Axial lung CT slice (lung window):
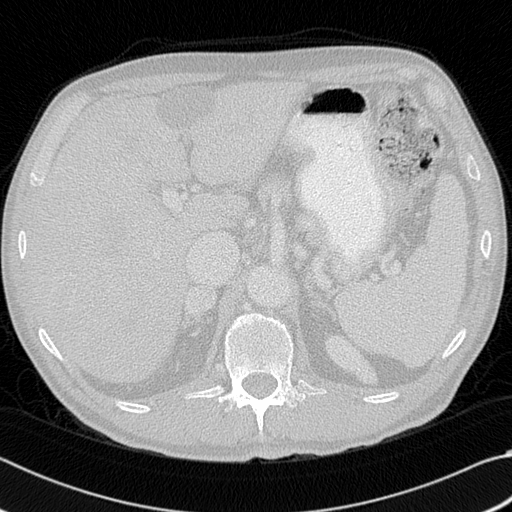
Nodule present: no